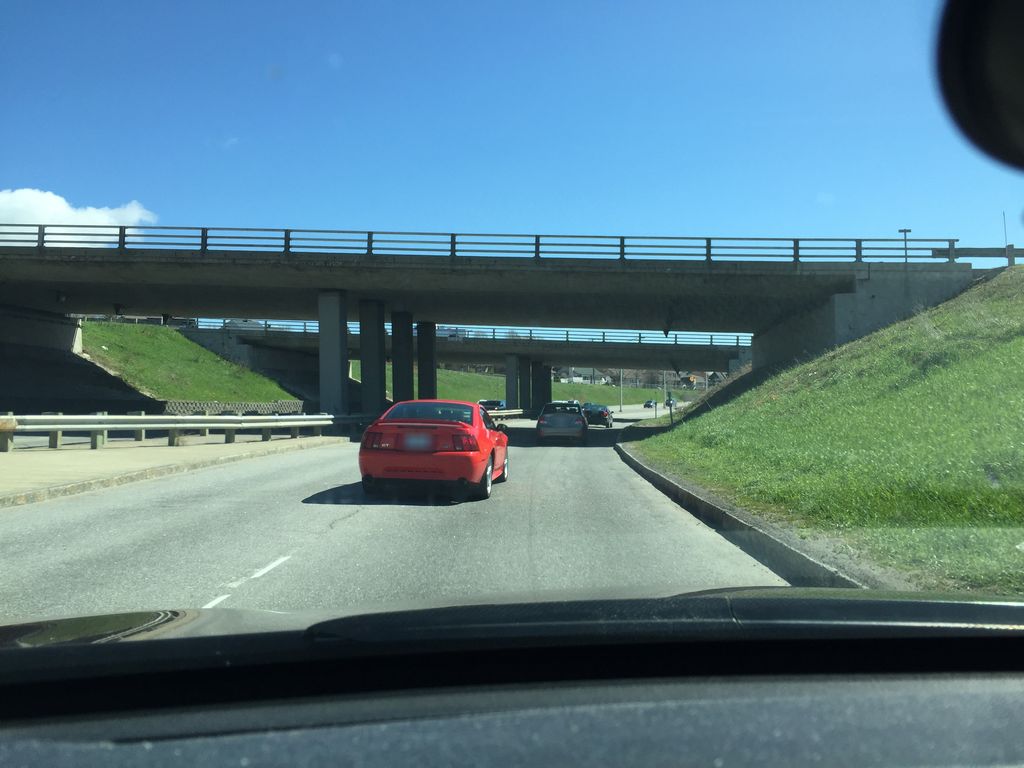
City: quebec_city